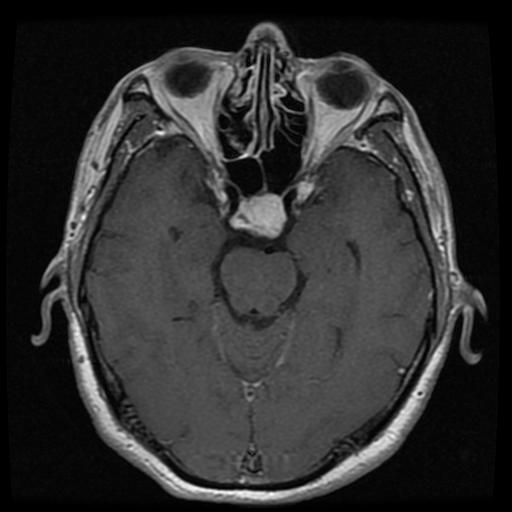
Label: meningioma